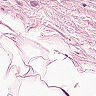
Metastatic tissue present: no